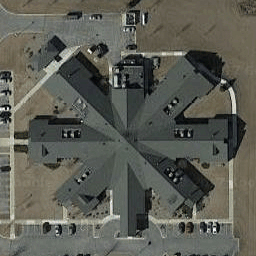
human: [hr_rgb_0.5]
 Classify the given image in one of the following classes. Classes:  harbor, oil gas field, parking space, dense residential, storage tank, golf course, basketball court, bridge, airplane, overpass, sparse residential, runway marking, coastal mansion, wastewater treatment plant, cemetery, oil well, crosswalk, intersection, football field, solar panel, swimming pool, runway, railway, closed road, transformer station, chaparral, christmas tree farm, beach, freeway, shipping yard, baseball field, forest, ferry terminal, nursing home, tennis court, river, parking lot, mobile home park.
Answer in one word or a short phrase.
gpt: nursing home